Field crop: tomato
Growth stage: 2
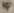
Species: solanum